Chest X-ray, PA view. Patient: 59 years old, sex M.
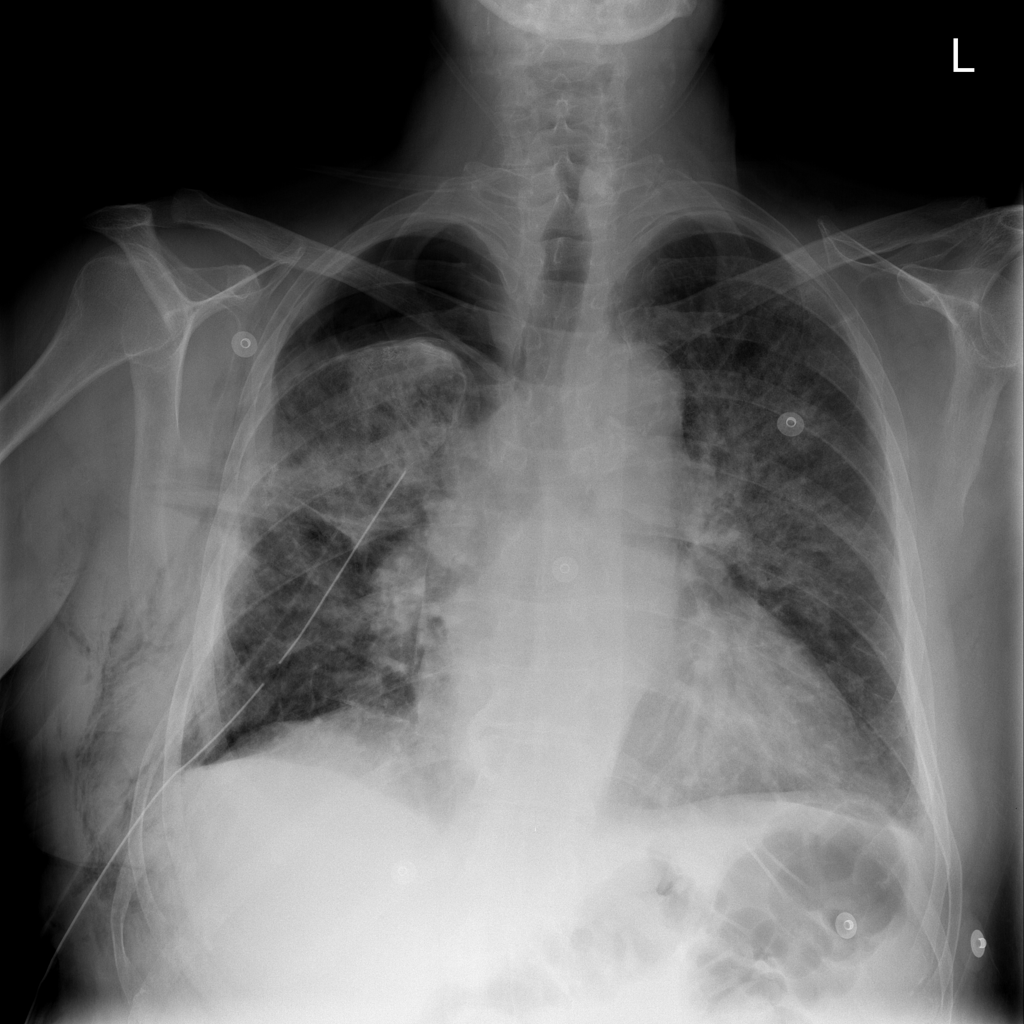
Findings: Emphysema, Mass